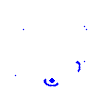
Particle: electron